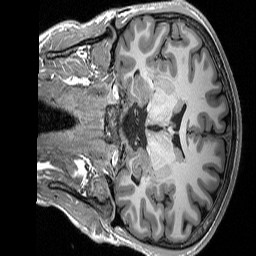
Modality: T1w
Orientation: coronal
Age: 22
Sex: male
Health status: healthy
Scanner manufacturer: siemens
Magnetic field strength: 3 T
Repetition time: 2.3 s
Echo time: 0.00298 s